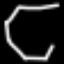
Label: octagon